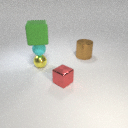
small red metal cube in front of large brown metal cylinder